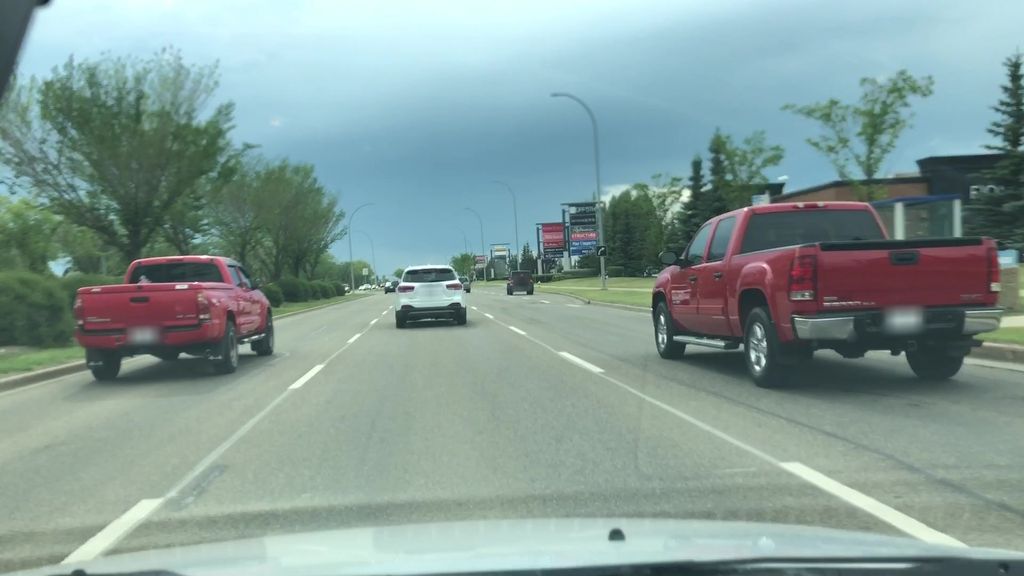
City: edmonton